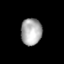
Tissue: lung
Cell type: Myeloid cells
Senescence score: 0.5722
Nuclear area (px): 549
Mean DAPI intensity: 171.716